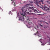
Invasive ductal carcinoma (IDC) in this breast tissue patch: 1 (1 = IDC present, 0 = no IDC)